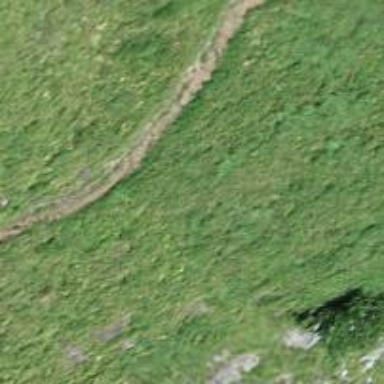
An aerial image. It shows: Path.